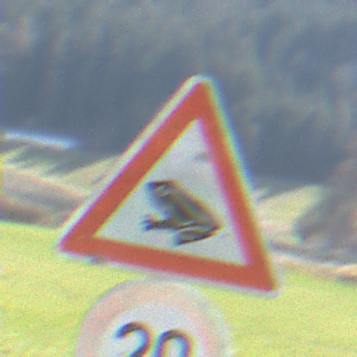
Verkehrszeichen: AmphibienwanderungRechts
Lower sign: Geschwindigkeit20
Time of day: MorningAfternoon
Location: Outdoor (Nature)
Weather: PartlyCloudy
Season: NotSpecified
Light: Natural